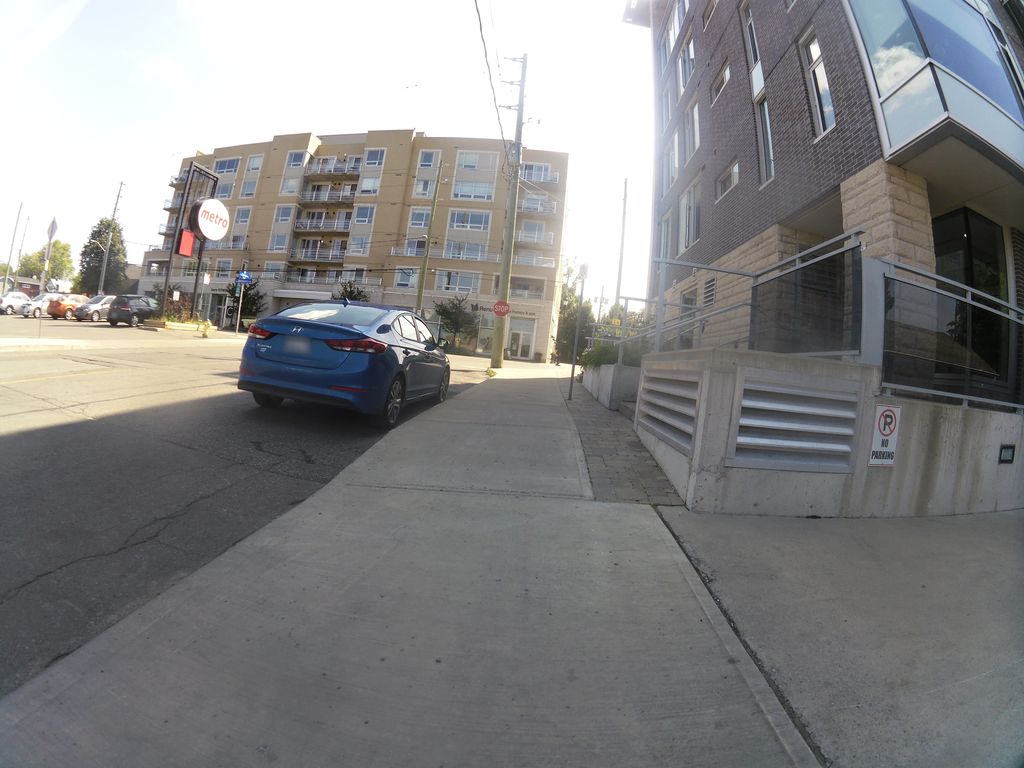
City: ottawa-gatineau